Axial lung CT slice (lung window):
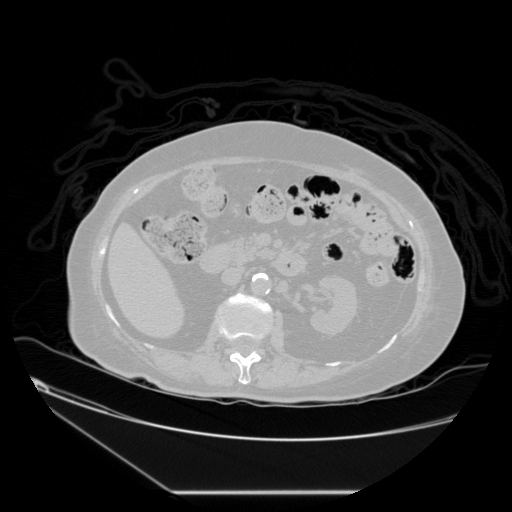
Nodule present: no